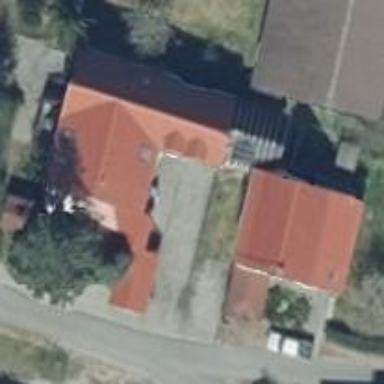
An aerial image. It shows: House with flat grey roof.